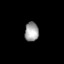
Tissue: prostate
Cell type: Fibroblasts
Senescence score: 0.7104
Nuclear area (px): 263
Mean DAPI intensity: 158.103